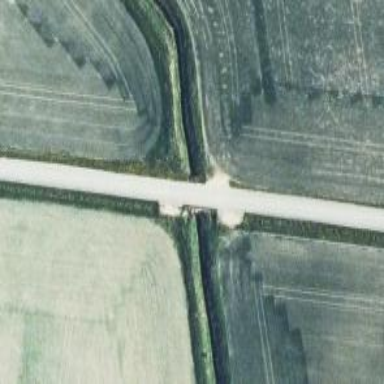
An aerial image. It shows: Culvert tunnel.